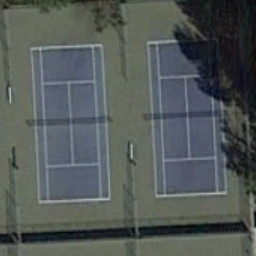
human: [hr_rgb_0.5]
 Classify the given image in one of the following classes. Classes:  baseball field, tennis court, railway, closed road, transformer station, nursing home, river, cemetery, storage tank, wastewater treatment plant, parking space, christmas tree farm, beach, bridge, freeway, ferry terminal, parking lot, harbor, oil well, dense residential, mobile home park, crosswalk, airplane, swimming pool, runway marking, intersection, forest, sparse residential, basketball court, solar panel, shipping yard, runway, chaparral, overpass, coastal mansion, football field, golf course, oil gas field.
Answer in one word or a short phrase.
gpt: tennis court